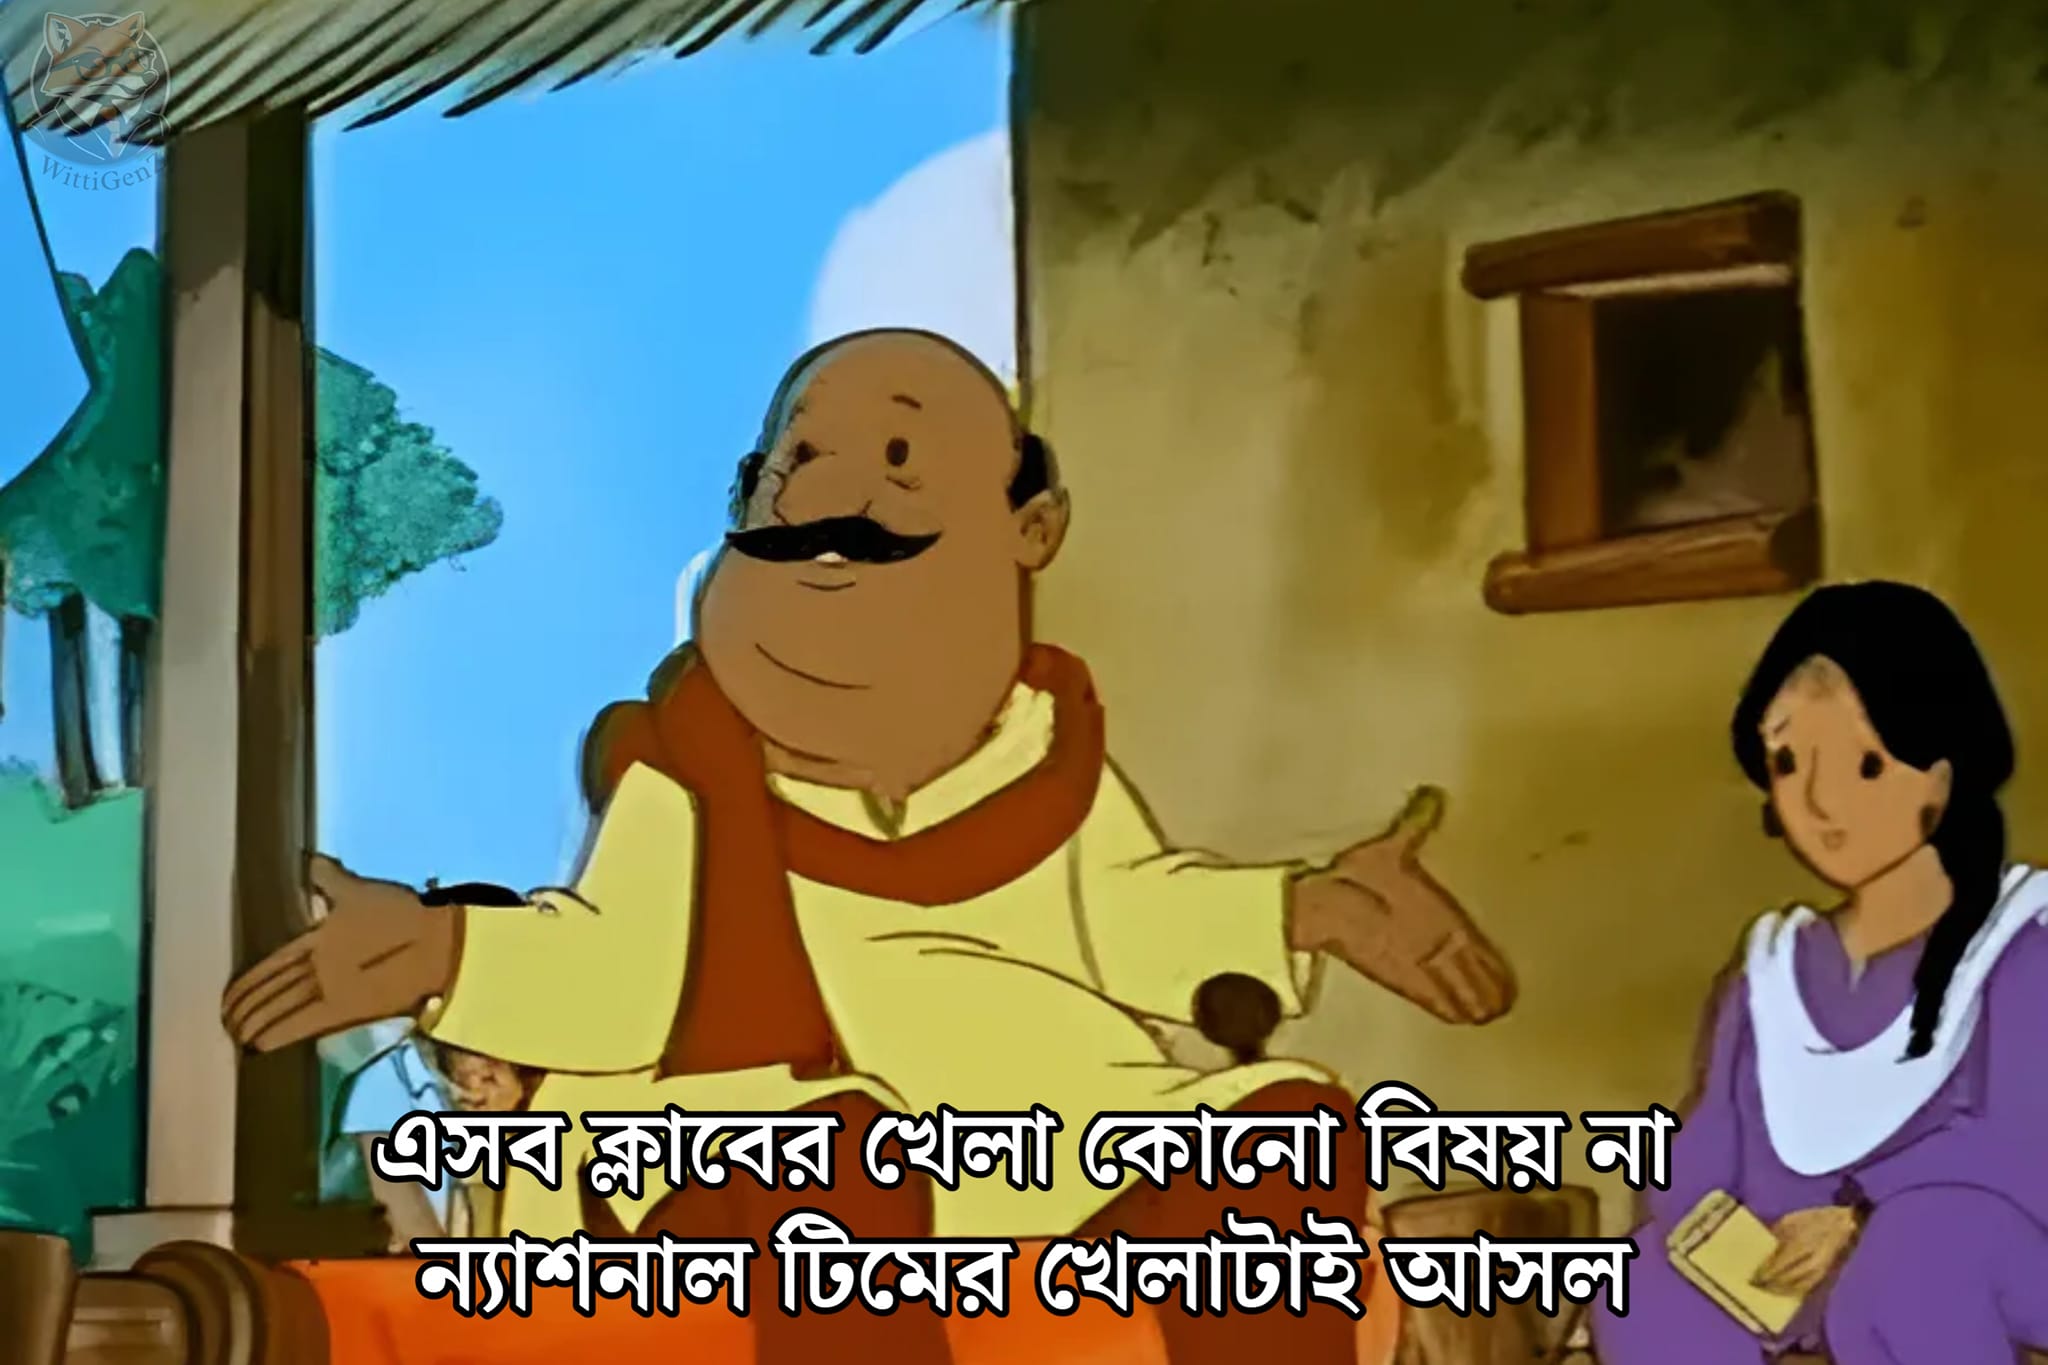
Text: এসব ক্লাবের খেলা কোনো বিষয় না ন্যাশনাল টিমের খেলাটাই আসল
Label: Non Hate